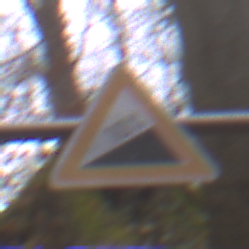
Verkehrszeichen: Steigung10
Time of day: Midday
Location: Outdoor (Nature)
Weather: Overcast
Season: Autumn
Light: Natural